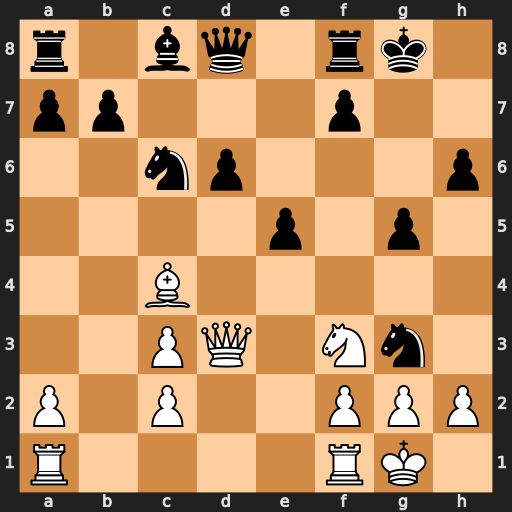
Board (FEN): r1bq1rk1/pp3p2/2np3p/4p1p1/2B5/2PQ1Nn1/P1P2PPP/R4RK1
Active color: w
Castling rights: -
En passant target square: -
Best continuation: Qg6+ Kh8 Qxh6+